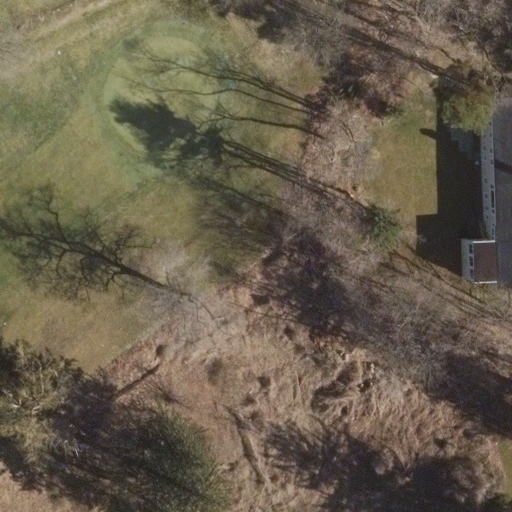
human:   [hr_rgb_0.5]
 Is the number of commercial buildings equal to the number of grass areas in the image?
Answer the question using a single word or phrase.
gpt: no

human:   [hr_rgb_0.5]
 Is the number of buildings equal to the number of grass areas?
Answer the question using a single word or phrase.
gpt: yes

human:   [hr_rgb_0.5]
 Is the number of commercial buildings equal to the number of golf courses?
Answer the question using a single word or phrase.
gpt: no

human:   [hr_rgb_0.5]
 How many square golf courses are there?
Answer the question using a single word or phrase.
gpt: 0

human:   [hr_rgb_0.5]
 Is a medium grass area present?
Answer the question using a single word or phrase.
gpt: yes

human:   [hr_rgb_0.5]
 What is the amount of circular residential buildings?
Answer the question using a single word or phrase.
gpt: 0

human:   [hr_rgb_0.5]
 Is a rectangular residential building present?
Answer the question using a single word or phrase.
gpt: yes

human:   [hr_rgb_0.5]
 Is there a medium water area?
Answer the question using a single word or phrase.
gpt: no

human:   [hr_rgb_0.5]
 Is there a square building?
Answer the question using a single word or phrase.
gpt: no

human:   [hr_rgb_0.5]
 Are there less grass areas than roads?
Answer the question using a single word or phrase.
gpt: no

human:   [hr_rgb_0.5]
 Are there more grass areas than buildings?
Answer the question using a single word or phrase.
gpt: no

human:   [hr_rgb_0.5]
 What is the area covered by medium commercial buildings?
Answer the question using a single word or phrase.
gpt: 0m2

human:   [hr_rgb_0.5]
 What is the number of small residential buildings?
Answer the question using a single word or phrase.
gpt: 0

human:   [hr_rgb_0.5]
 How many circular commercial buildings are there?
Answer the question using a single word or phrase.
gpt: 0

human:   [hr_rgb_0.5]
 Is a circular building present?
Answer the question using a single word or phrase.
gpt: no

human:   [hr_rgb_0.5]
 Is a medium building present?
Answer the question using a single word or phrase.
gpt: yes

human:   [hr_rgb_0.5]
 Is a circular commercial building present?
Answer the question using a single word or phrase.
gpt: no

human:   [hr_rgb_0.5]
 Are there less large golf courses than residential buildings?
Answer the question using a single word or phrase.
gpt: no

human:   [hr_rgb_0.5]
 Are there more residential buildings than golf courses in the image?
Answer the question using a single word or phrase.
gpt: no

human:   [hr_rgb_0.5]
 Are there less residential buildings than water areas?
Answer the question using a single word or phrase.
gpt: no

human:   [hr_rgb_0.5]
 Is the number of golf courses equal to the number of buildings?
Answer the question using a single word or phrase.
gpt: yes

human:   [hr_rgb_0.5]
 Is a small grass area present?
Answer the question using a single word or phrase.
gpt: no

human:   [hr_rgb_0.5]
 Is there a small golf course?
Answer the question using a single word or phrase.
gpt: no

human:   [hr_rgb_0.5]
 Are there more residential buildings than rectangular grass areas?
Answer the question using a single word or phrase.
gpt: no

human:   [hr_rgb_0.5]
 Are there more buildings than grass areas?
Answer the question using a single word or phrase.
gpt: no

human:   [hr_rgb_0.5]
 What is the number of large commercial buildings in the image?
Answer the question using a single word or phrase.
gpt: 0

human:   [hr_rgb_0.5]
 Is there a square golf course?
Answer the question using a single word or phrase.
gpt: no

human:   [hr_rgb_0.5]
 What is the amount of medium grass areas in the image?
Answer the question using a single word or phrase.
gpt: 1

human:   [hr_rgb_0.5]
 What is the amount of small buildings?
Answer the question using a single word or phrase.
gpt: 0

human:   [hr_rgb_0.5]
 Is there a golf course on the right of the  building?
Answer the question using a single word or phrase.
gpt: no

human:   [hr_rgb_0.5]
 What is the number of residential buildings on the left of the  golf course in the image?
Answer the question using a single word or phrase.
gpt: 0

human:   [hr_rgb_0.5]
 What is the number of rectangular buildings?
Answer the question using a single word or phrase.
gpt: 1

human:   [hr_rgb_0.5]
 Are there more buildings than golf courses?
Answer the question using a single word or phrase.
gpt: no

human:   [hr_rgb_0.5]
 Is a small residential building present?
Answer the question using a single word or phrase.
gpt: no

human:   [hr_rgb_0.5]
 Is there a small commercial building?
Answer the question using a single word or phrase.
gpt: no

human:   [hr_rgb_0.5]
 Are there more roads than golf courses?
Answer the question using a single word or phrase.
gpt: no